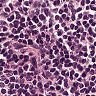
Metastatic tissue present: no